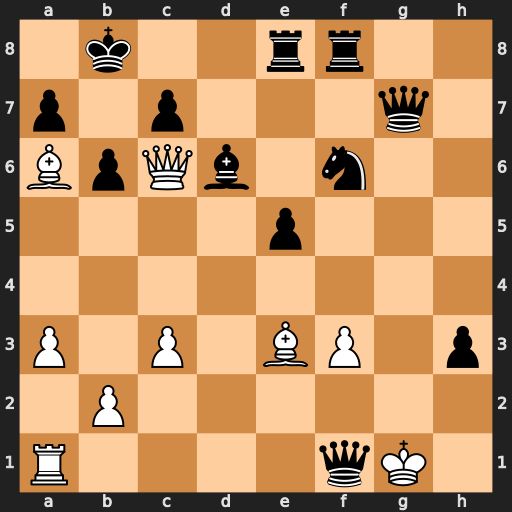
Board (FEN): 1k2rr2/p1p3q1/BpQb1n2/4p3/8/P1P1BP1p/1P6/R4qK1
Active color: w
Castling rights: -
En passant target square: -
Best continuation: Kxf1 Qg2+ Ke1 Qxf3 Qxf3